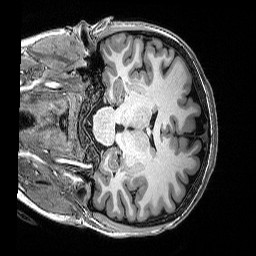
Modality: T1w
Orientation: coronal
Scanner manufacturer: siemens
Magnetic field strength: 3 T
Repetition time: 2.53 s
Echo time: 0.0033 s